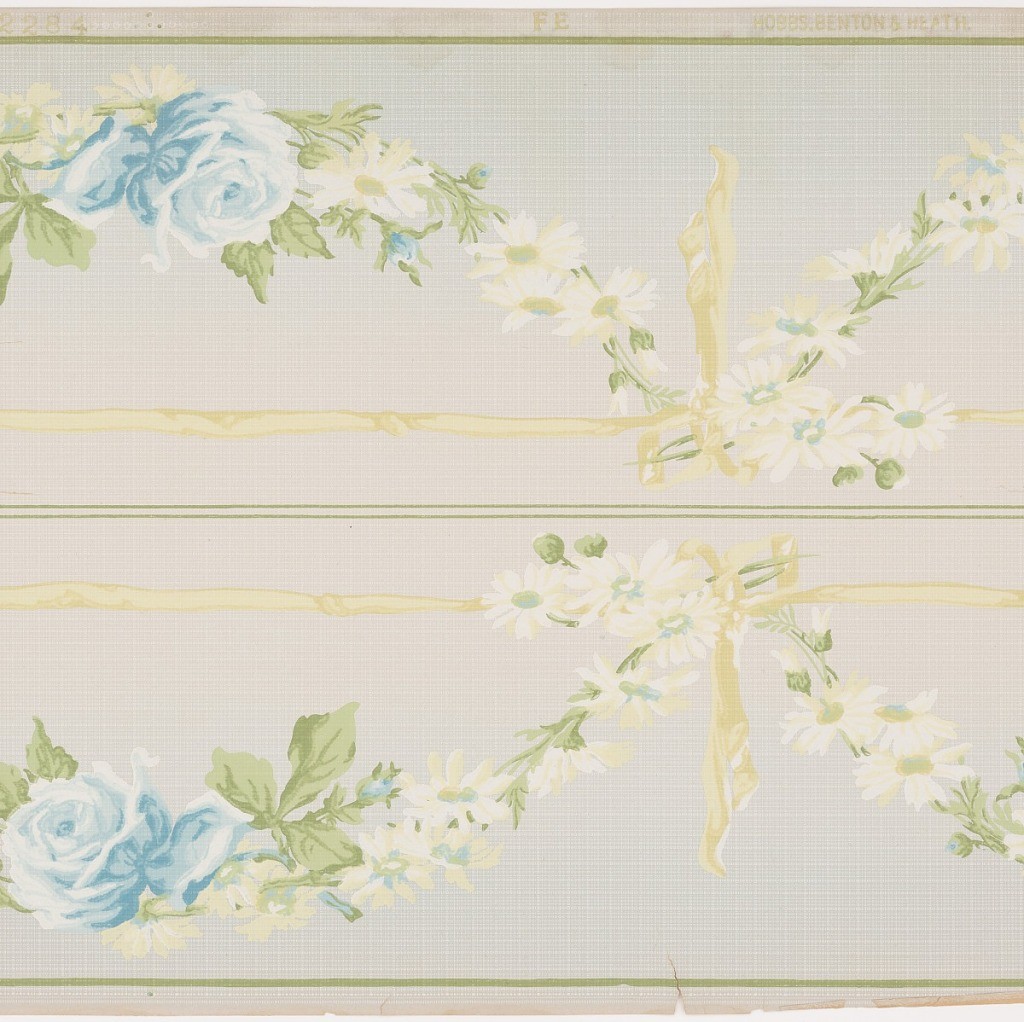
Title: .
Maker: Hobbs, Benton & Heath, Hoboken, New Jersey
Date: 1905–1915
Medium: Machine-printed paper
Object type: Frieze
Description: Floral swag, with a large blue rose at bottom of swag. Swag is suspended from a yellow ribbon with a bow knot .Printed on blue background that shades from light to dark. Printed two across.